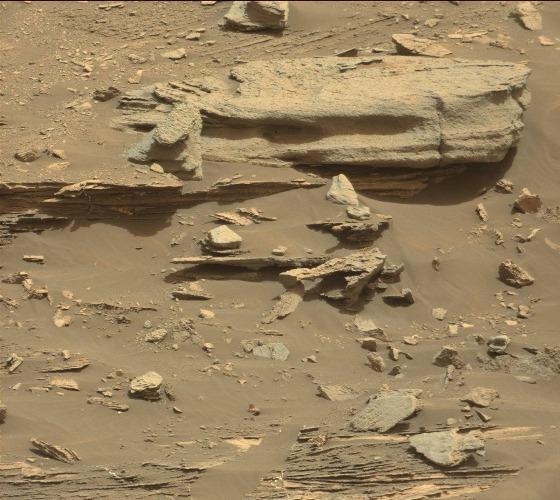
Terrain classes present: Bedrock, Gravel / Sand / Soil, Rock, Shadow